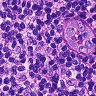
Metastatic tissue present: no